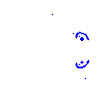
Particle: proton